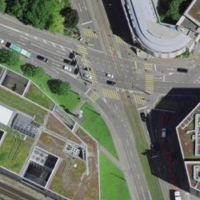
EUNIS habitat code: 57
Species observed at this site:
Orobanche hederae
Yponomeuta evonymella